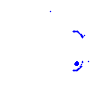
Particle: proton